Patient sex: F
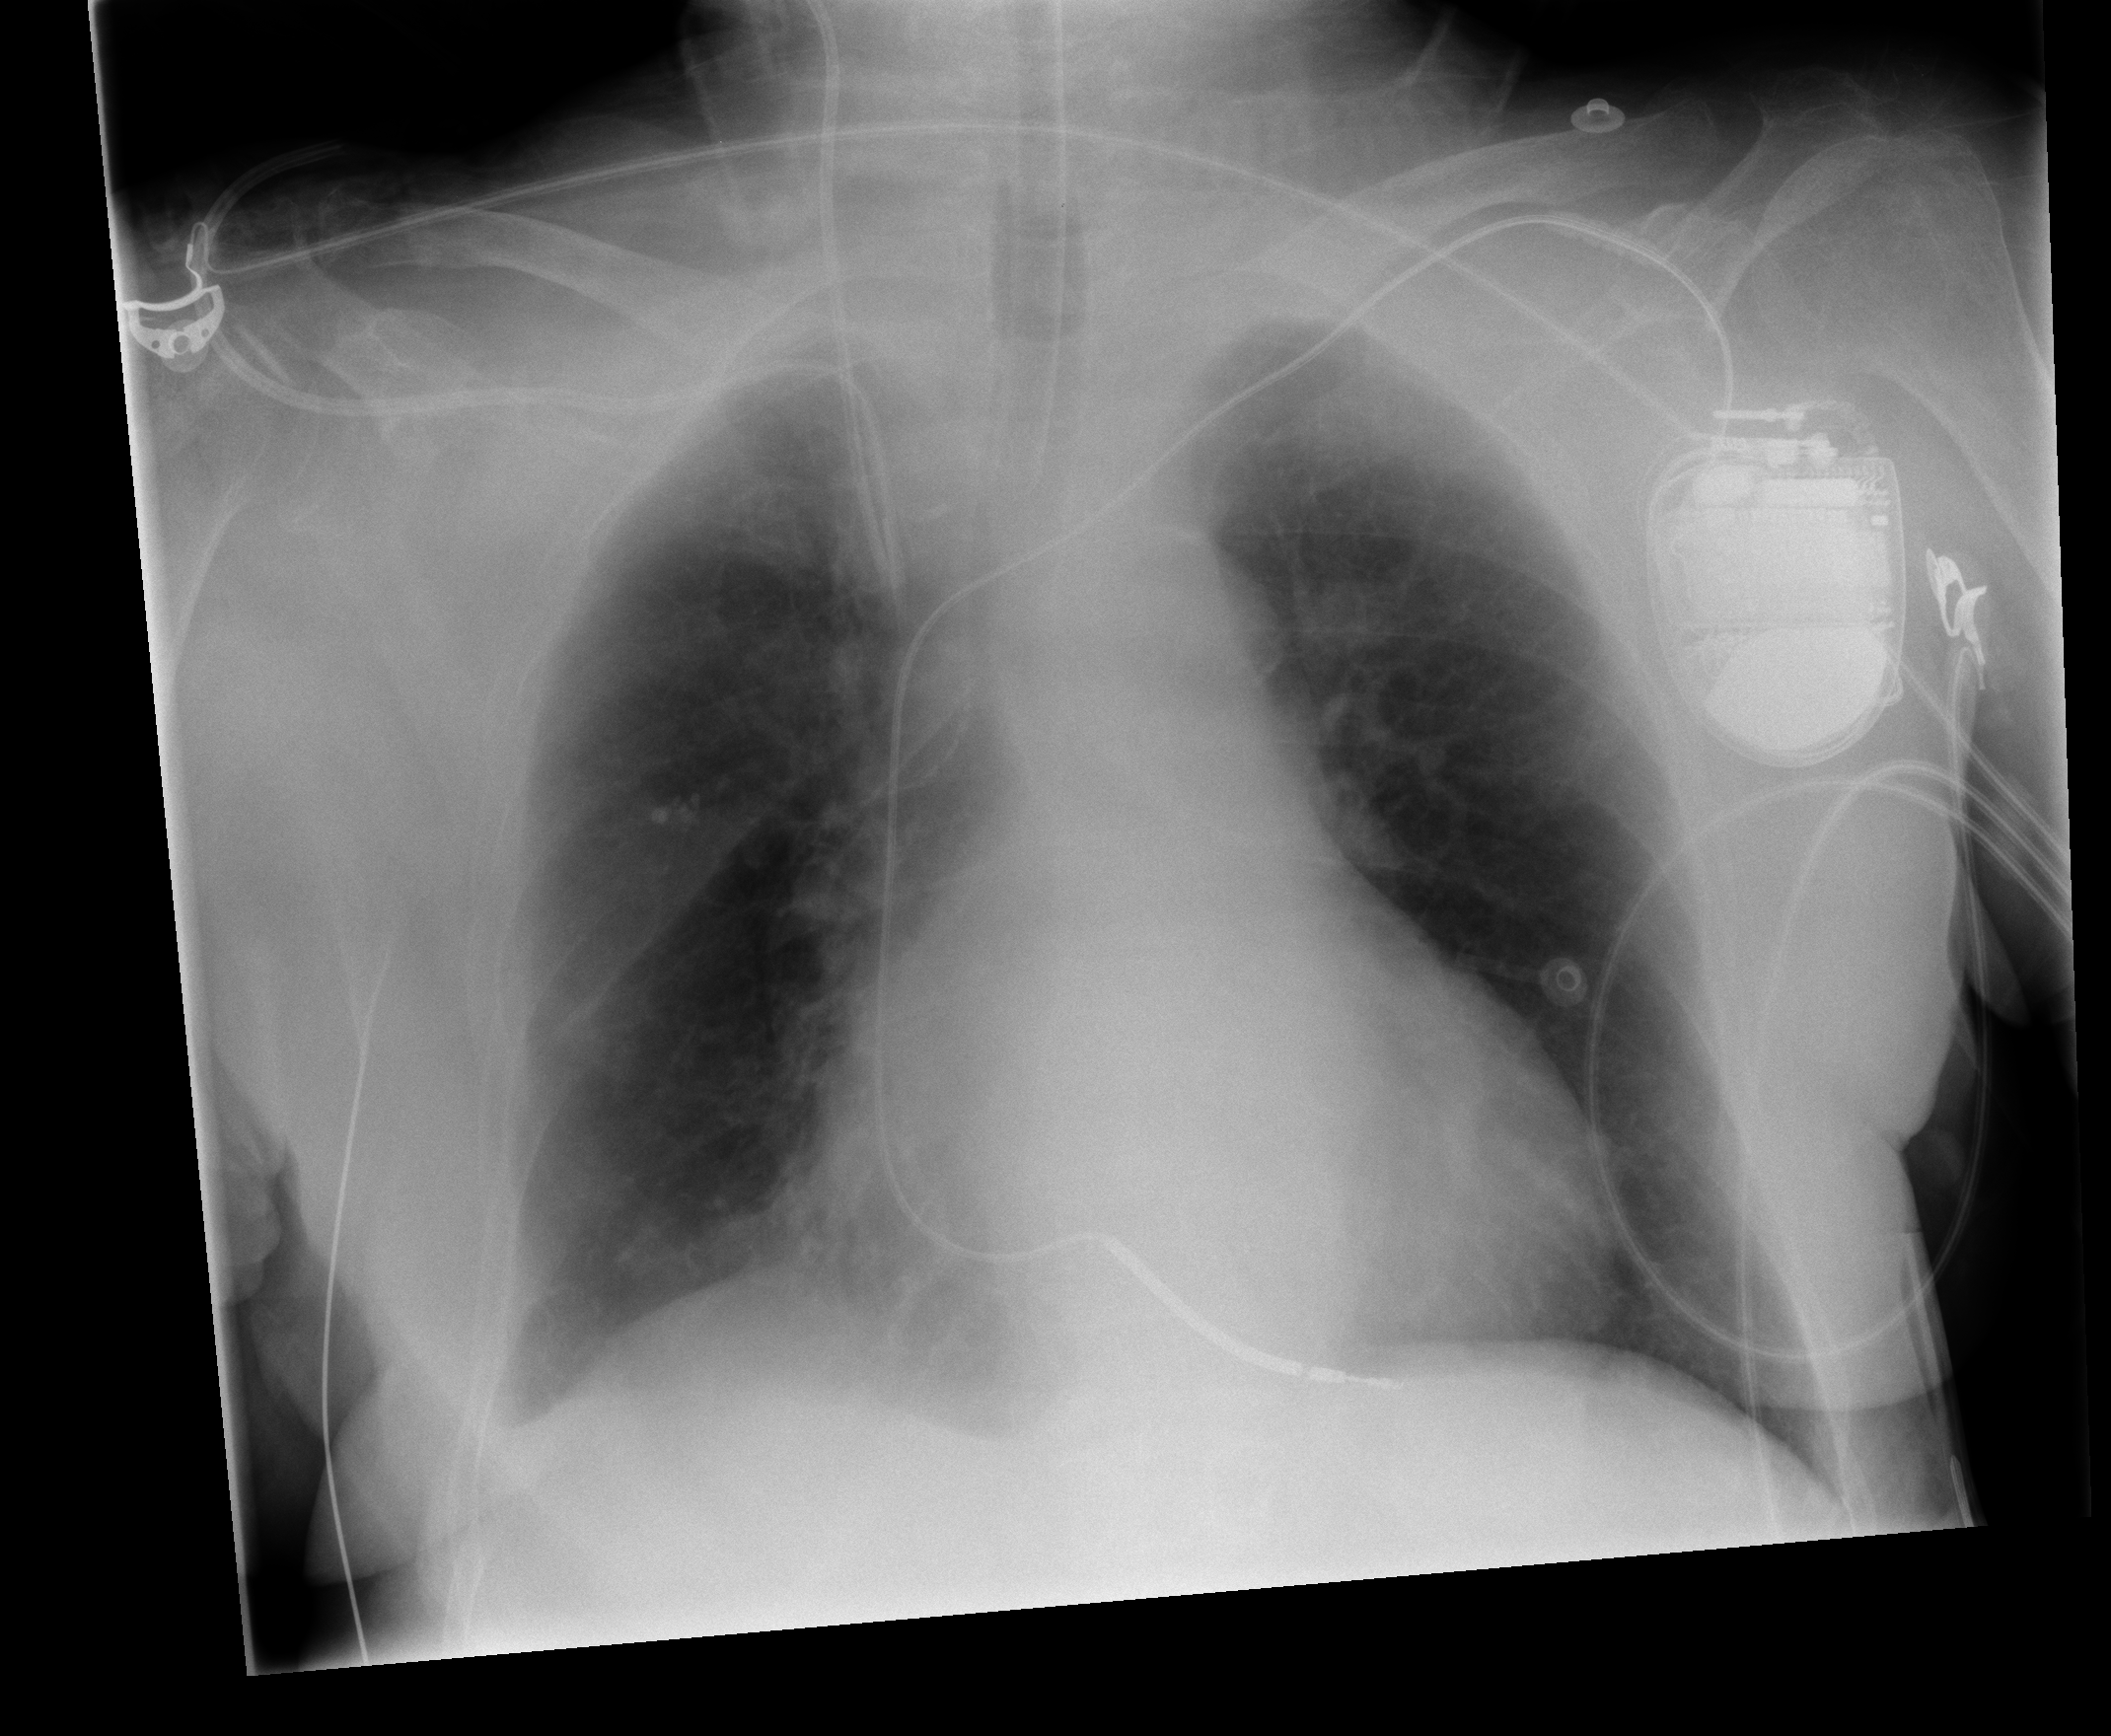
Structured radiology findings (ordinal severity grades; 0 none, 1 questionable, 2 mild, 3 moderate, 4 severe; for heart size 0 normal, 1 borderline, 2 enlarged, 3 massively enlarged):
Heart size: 2
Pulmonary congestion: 0
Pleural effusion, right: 2
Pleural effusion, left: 0
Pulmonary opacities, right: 0
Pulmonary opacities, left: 0
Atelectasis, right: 2
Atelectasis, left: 0